Question: '''
List<List<string>> table = playerDoc.DocumentNode
.SelectSingleNode($"//*[@id='lg_team_user_leagues-{leagueId}']/div[4]/table/tbody")
.Descendants("tr")
.Skip(1)
.Select(tr => tr.Elements("td").Select(td => td.InnerText.Trim()).ToList())
.ToList();
'''
I have this code block which gathers all the correct information from a table on a website. My issue is the data looks like this:

I'm trying to figure out how to search the data for 2 matching strings, for example 'S16' and 'Pre' and be able to set a class called 'CareerProperties' (a class of props I can post if needed). I have tried different variations of the 'LINQ' statement and using a 'foreach' loop but I either get exceptions thrown or I get everythign in the table.
I'm trying to simplify my code as it takes around 3-4 seconds to retrieve the data using a 'foreach' with 'xpaths', and when I tested the 'LINQ' statement it came back as Elapsed: 00:00:00.<PHONE>.
Any help would be appreciated as I'm still learning 'C#' and such. If I need to post a sample web page or any other part of the code I will do so. Thank you.
Edit:
'''
foreach (var careerStats in findCareerNode)
{
if (careerStats
.SelectSingleNode($"//*[@id='lg_team_user_leagues-{leagueId}']/div[{div}]/table/tbody/tr[{index}]/td[1]").InnerText.Trim() != seasonId)
{
index++;
continue;
}
else if (careerStats
.SelectSingleNode(
$"//*[@id='lg_team_user_leagues-{leagueId}']/div[{div}]/table/tbody/tr[{index}]/td[2]")
.InnerText.Trim() != "Reg")
{
index++;
continue;
}
var type = careerStats
.SelectSingleNode(
$"//*[@id='lg_team_user_leagues-{leagueId}']/div[{div}]/table/tbody/tr[{index}]/td[2]")
.InnerText;
var record = careerStats
.SelectSingleNode(
$"//*[@id='lg_team_user_leagues-{leagueId}']/div[{div}]/table/tbody/tr[{index}]/td[3]")
.InnerText;
var amr = careerStats
.SelectSingleNode(
$"//*[@id='lg_team_user_leagues-{leagueId}']/div[{div}]/table/tbody/tr[{index}]/td[4]")
.InnerText ?? "0.0";
var goals = careerStats
.SelectSingleNode(
$"//*[@id='lg_team_user_leagues-{leagueId}']/div[{div}]/table/tbody/tr[{index}]/td[5]")
.InnerText;
var assists = careerStats
.SelectSingleNode(
$"//*[@id='lg_team_user_leagues-{leagueId}']/div[{div}]/table/tbody/tr[{index}]/td[6]")
.InnerText;
var sot = careerStats
.SelectSingleNode(
$"//*[@id='lg_team_user_leagues-{leagueId}']/div[{div}]/table/tbody/tr[{index}]/td[7]")
.InnerText;
var shots = careerStats
.SelectSingleNode(
$"//*[@id='lg_team_user_leagues-{leagueId}']/div[{div}]/table/tbody/tr[{index}]/td[8]")
.InnerText;
var passC = careerStats
.SelectSingleNode(
$"//*[@id='lg_team_user_leagues-{leagueId}']/div[{div}]/table/tbody/tr[{index}]/td[9]")
.InnerText;
var passA = careerStats
.SelectSingleNode(
$"//*[@id='lg_team_user_leagues-{leagueId}']/div[{div}]/table/tbody/tr[{index}]/td[10]")
.InnerText;
var keypass = careerStats
.SelectSingleNode(
$"//*[@id='lg_team_user_leagues-{leagueId}']/div[{div}]/table/tbody/tr[{index}]/td[11]")
.InnerText;
var interceptions = careerStats
.SelectSingleNode(
$"//*[@id='lg_team_user_leagues-{leagueId}']/div[{div}]/table/tbody/tr[{index}]/td[12]")
.InnerText;
var tac = careerStats
.SelectSingleNode(
$"//*[@id='lg_team_user_leagues-{leagueId}']/div[{div}]/table/tbody/tr[{index}]/td[13]")
.InnerText;
var tacA = careerStats
.SelectSingleNode(
$"//*[@id='lg_team_user_leagues-{leagueId}']/div[{div}]/table/tbody/tr[{index}]/td[14]")
.InnerText;
var blk = careerStats
.SelectSingleNode(
$"//*[@id='lg_team_user_leagues-{leagueId}']/div[{div}]/table/tbody/tr[{index}]/td[15]")
.InnerText;
var rc = careerStats
.SelectSingleNode(
$"//*[@id='lg_team_user_leagues-{leagueId}']/div[{div}]/table/tbody/tr[{index}]/td[16]")
.InnerText;
var yc = careerStats
.SelectSingleNode(
$"//*[@id='lg_team_user_leagues-{leagueId}']/div[{div}]/table/tbody/tr[{index}]/td[17]")
.InnerText;
...
}
'''
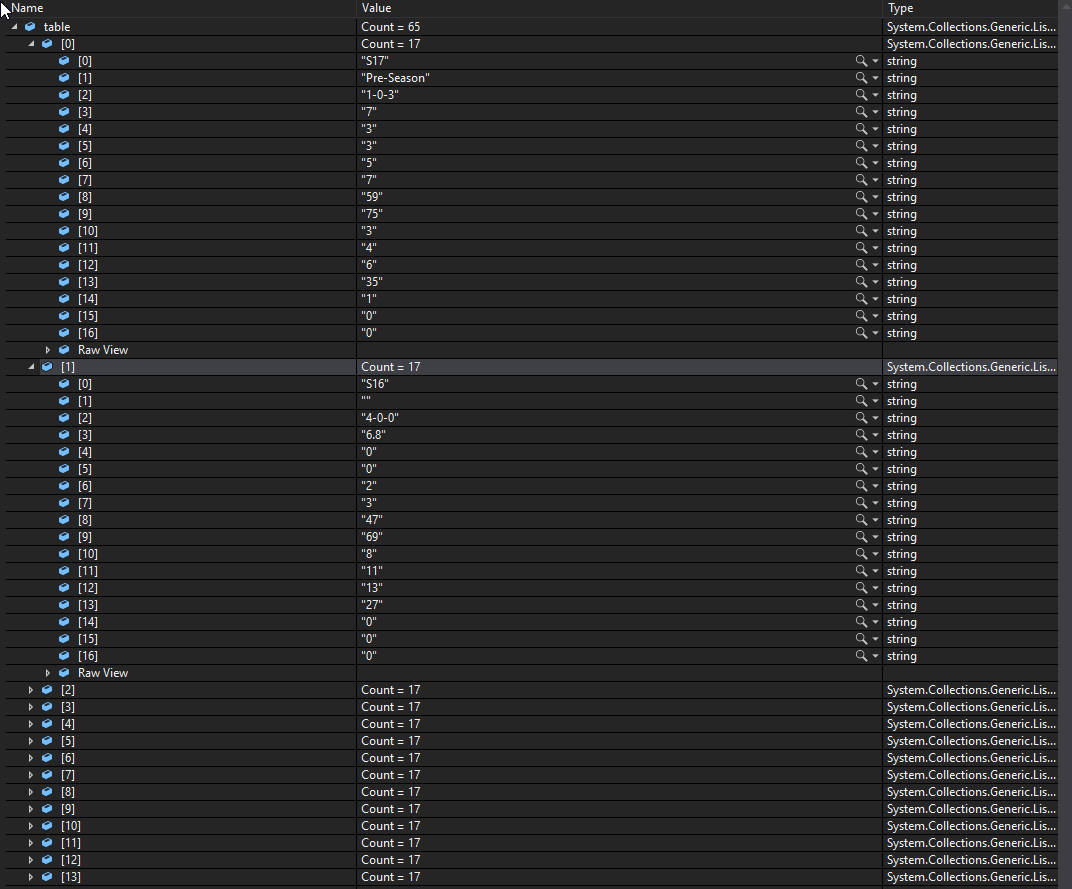
Answer: To filter data of the career stats table you can use LINQ method <URL>.
Here is how we can get career stats for selected 'seasonId' and 'Reg':
'''
// Now the return type is a List of CareerProperties.
List<CareerProperties> table = playerDoc.DocumentNode
.SelectSingleNode($"//*[@id='lg_team_user_leagues-{leagueId}']/div[4]/table/tbody")
.Descendants("tr")
.Skip(1)
// Up to here is your code. Here you select all rows from the table.
// Each row is presented as List<string>.
.Select(tr => tr.Elements("td").Select(td => td.InnerText.Trim()).ToList())
// Here we filter table rows by "seasonId" and "Reg".
.Where(tr => tr[0] == seasonId && tr[1] == "Reg")
// Here we create objects CareerProperties from filtered rows.
.Select(tr => new CareerProperties
{
Type = tr[2],
Record = tr[3],
Amr = tr[4],
Goals = tr[5]
Assists = tr[6],
// Fill other properties.
...
})
.ToList();
'''